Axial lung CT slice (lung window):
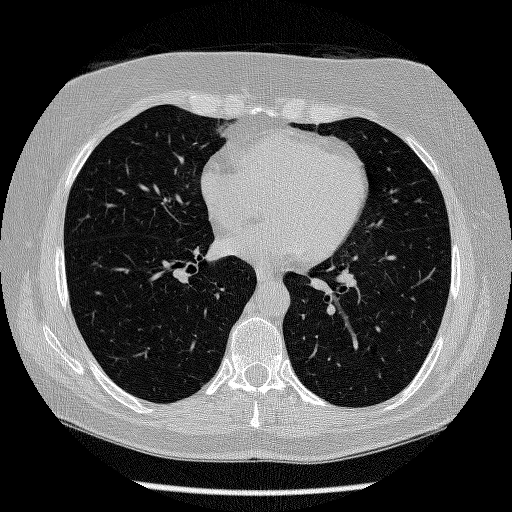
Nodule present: no